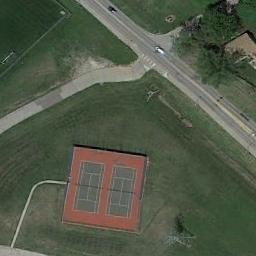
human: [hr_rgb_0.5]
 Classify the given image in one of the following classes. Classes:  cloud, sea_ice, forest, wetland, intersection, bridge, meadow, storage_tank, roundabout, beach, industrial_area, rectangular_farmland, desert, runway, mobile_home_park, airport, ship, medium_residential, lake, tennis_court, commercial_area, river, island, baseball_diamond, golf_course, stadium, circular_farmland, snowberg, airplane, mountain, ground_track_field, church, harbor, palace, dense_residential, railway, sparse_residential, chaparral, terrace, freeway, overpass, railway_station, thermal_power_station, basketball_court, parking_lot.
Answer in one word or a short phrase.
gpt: tennis_court